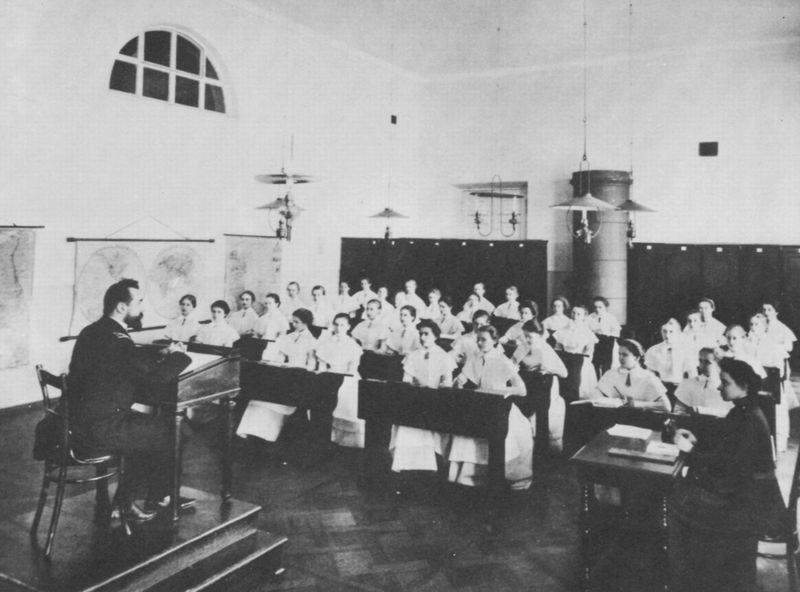
Titel: Szene aus dem Smolny-Institut
Künstler: Russischer Photograph
Schlagwörter: mann, weiß, frauen, mädchen, damen, fenster, grau, kleid, kleider, lampen, raum, schwarz, stuhl, tisch, zimmer, anzug, bart, kragen, frontal, kinder, ofen, lehrer, parkett, schule, unterricht, karten, stufen, foto, fotografie, uniform, stift, bänke, pult, reihen, schreiben, schüler, griffel, klasse, schulklasse, rundbogenfenster, oberfenster, schränke, geographie, klassenzimmer, gymnasium, erdkunde, wandtäfelung, sekretärin, geografie, bänle, internat, pulte, schulbank, klassenraum, mädchenschule, spinte, untericht